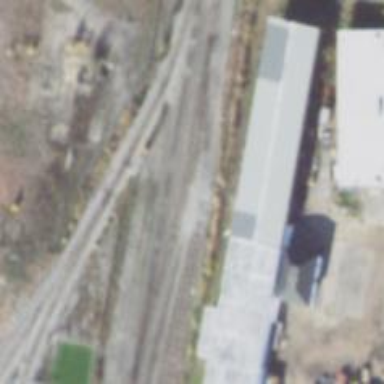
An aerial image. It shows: Railway track.